四年级 · 解析几何
只有一组对边平行的四边形一定是（）。
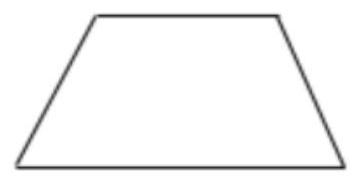
A. 平行四边形
B. 长方形
C. 正方形
D. 梯形
答案: D
解析: 答案: $\mathrm{D}$

【分析】直接根据平行四边形、长方形、正方形和梯形的特点进行选择即可。

【详解】A. 两组对边分别平行的四边形, 叫做平行四边形。

B. 长方形的两组对边分别互相平行, 两组对边分别相等, 四个角都是直角。

C. 正方形的两组对边分别互相平行, 四条边都相等, 四个角都是直角。

D. 只有一组对边平行的四边形一定是梯形, 如下图所示:

故答案为: D

【点睛】熟练掌握梯形的特点, 是解答此题的关键。